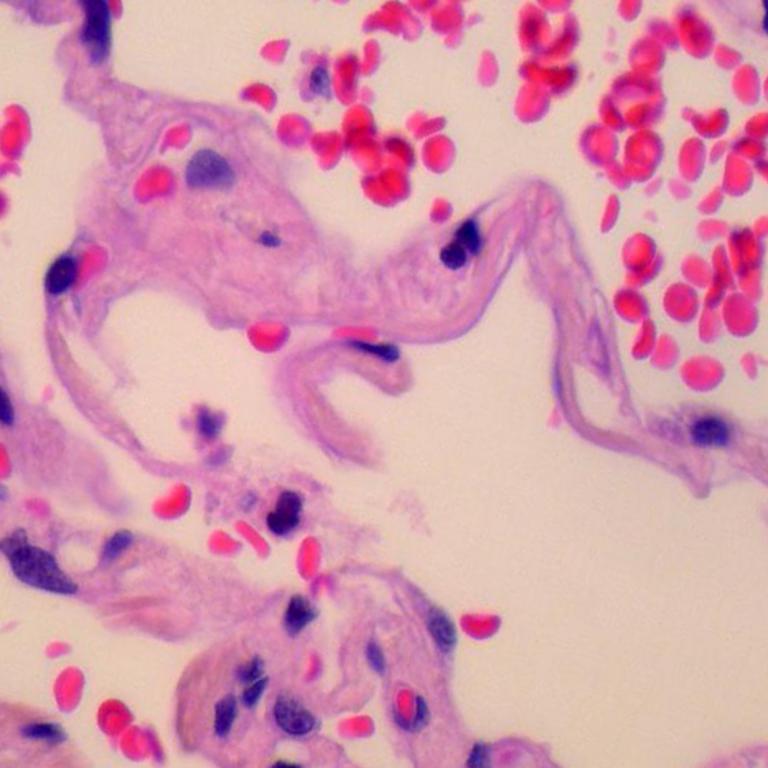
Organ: lung
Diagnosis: benign